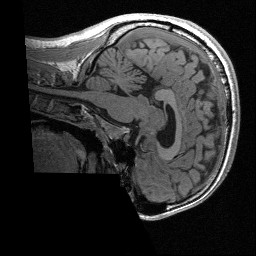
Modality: T1w
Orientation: sagittal
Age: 25
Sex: male